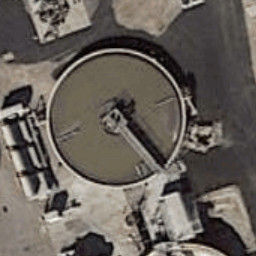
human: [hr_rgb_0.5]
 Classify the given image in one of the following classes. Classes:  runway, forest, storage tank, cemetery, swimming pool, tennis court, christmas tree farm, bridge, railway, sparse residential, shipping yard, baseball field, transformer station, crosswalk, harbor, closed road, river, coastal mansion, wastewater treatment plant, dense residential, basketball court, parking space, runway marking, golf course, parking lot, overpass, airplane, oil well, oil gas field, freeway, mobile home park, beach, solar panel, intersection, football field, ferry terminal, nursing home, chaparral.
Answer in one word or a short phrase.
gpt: wastewater treatment plant